Field crop: maize
Growth stage: 2
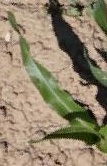
Species: maize